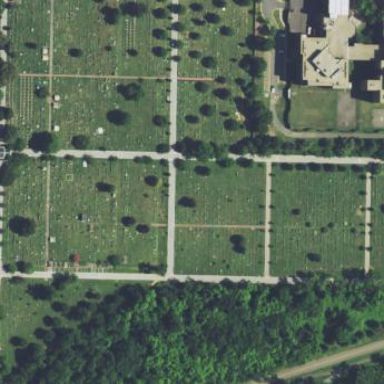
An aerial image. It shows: Cemetery surrounded by fence.